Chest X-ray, PA view. Patient: 15 years old, sex M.
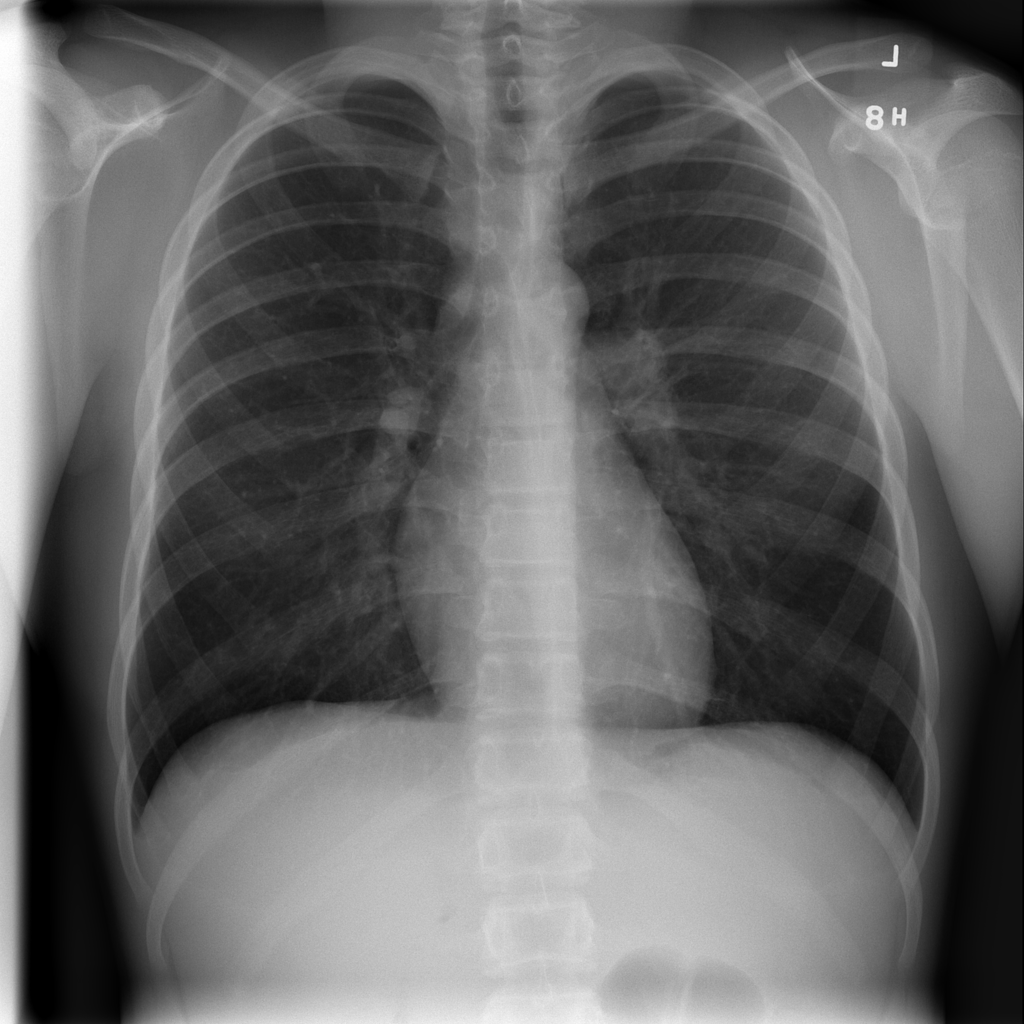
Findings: No Finding